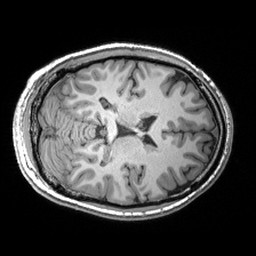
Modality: T1w
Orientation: axial
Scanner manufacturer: siemens
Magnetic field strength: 3 T
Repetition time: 2.53 s
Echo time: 0.00299 s